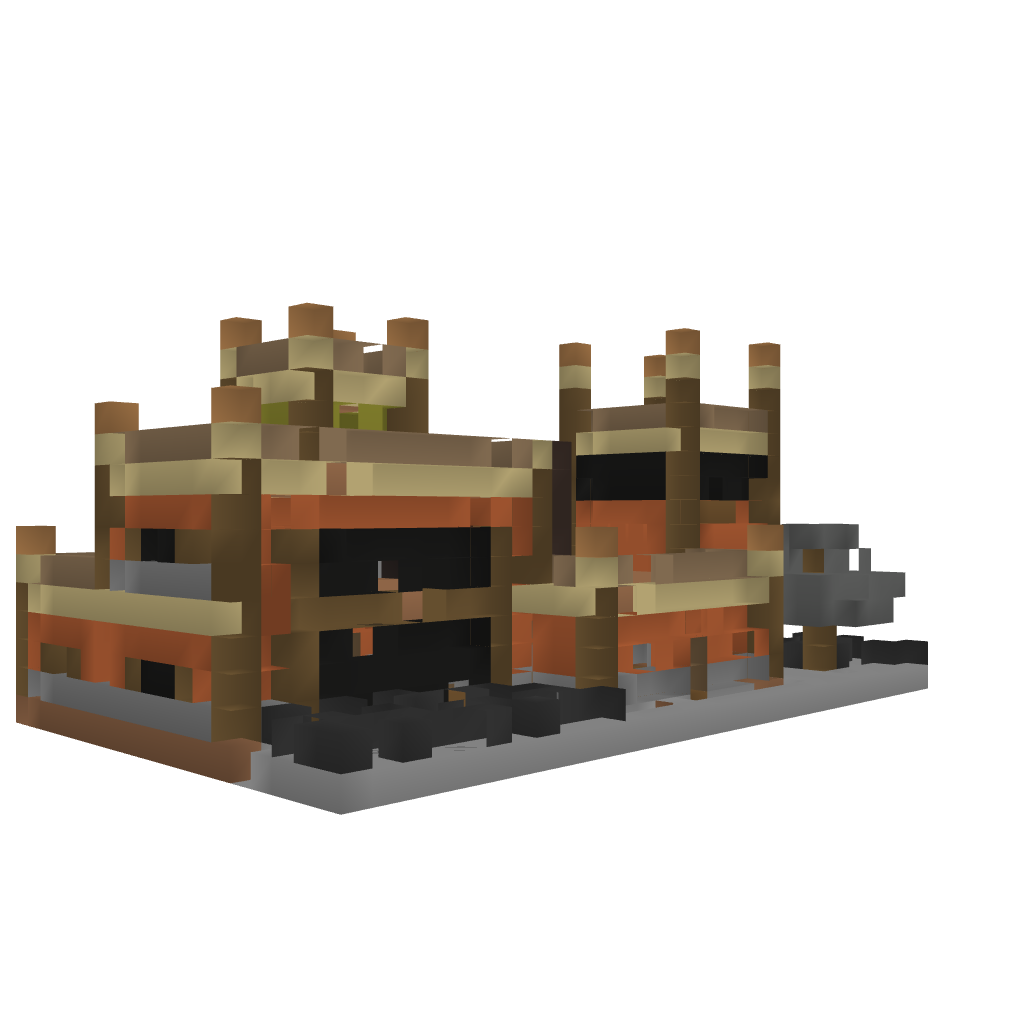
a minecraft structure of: Wooden and Stone house